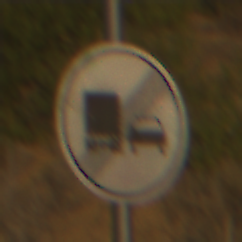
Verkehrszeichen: EndeUeberholverbotKraftfahrzeuge
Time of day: SunriseSunset
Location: Outdoor (Nature)
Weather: PartlyCloudy
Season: NotSpecified
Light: Natural